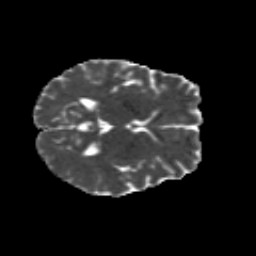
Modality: MD
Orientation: axial
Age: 27
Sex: female
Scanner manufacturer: siemens
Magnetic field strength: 3 T
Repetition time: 8.8 s
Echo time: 0.085 s